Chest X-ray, PA view. Patient: 63 years old, sex M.
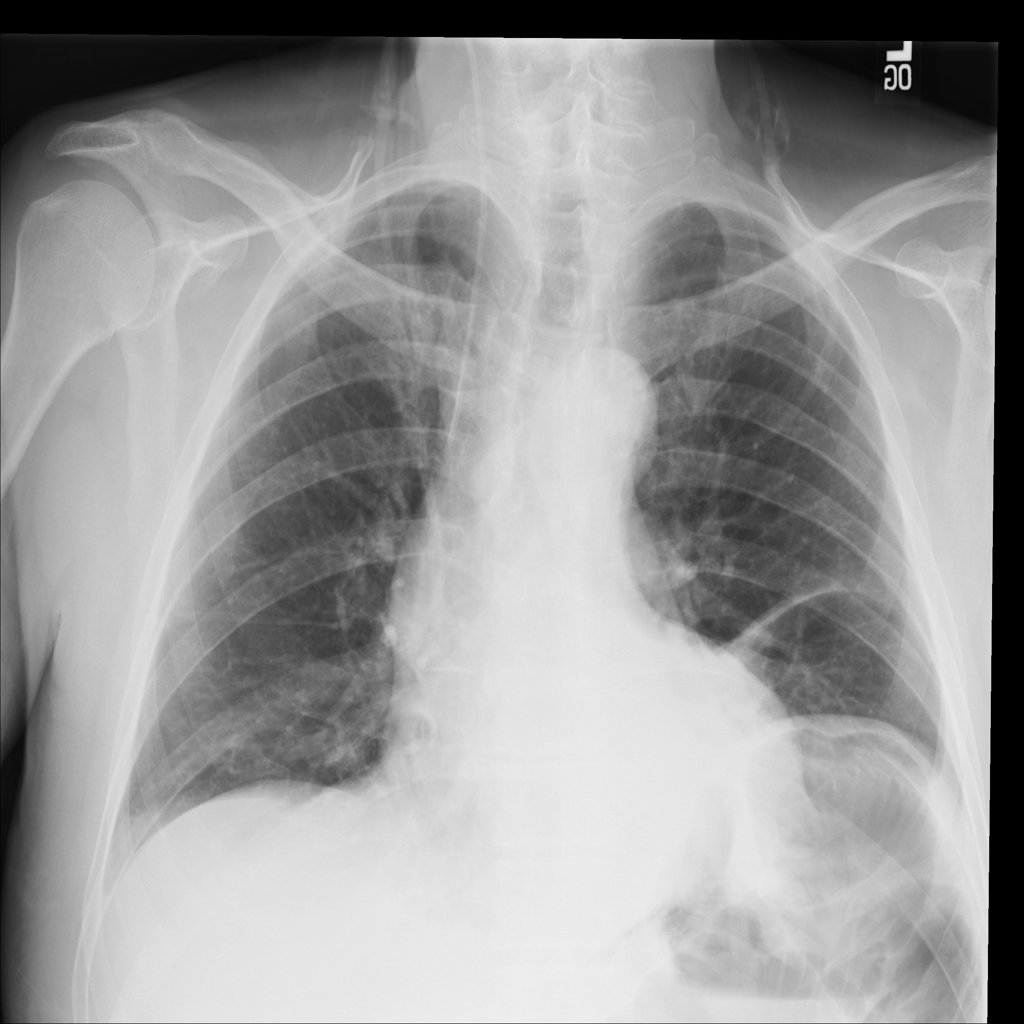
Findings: Atelectasis, Infiltration